Interaction volume radius: 10 \u00c5
Interaction volume height: 30 \u00c5
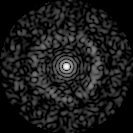
Disorder parameter: 0.8433